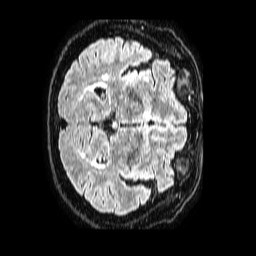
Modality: FLAIR
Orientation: axial
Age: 59
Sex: female
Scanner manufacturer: philips
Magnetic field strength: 1.5 T
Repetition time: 4.8 s
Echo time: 0.3 s